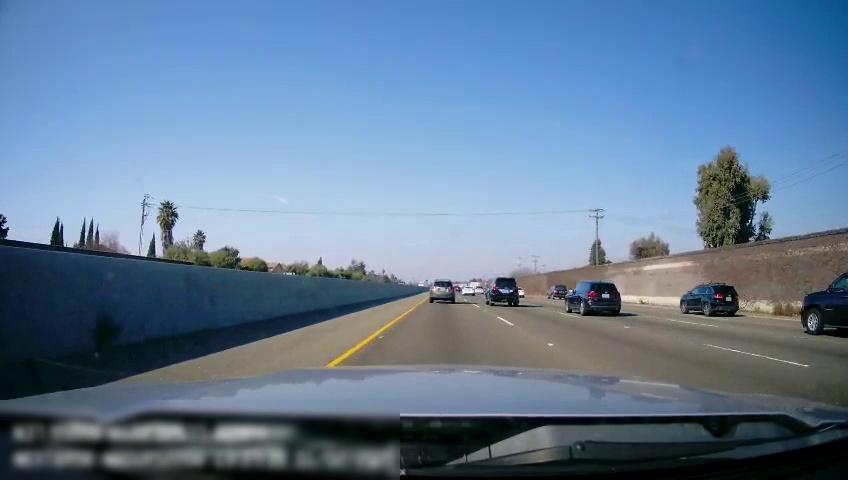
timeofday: Day
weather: Sunny
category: Drivable Space
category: Vehicles | Car
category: Vehicles | SUV
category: Vehicles | SUV
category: Vehicles | SUV
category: Vehicles | SUV
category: Vehicles | SUV
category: Vehicles | Car
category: Vehicles | Car
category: Vehicles | SUV
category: Lanes | Current Lane
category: Lanes | Alternate Lane
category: Lanes | Alternate Lane
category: Lanes | Alternate Lane
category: Lanes | Alternate Lane
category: Lanes | Current Lane